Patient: sex F, age 63
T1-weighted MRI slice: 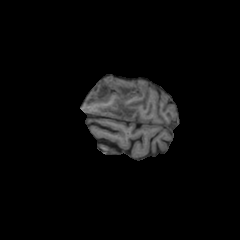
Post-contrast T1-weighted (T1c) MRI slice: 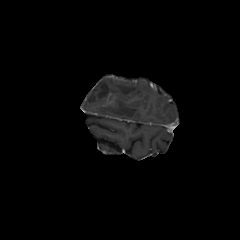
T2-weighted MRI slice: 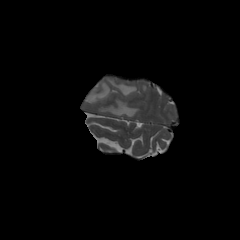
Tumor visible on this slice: yes
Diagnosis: Glioblastoma, IDH-wildtype
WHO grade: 4